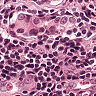
Metastatic tissue present: yes